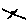
Label: bird